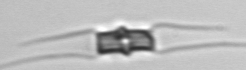
Label: Chaetoceros_didymus